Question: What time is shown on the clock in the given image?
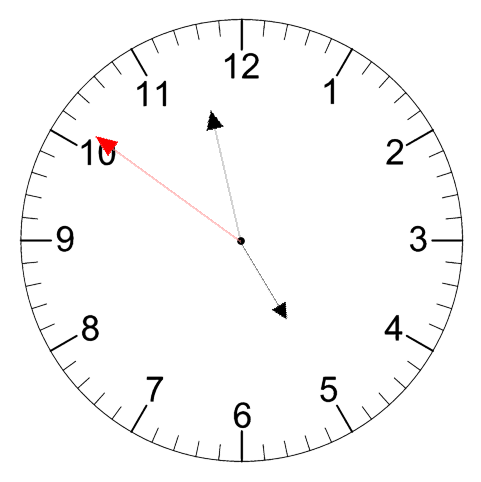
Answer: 04:57:51